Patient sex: M
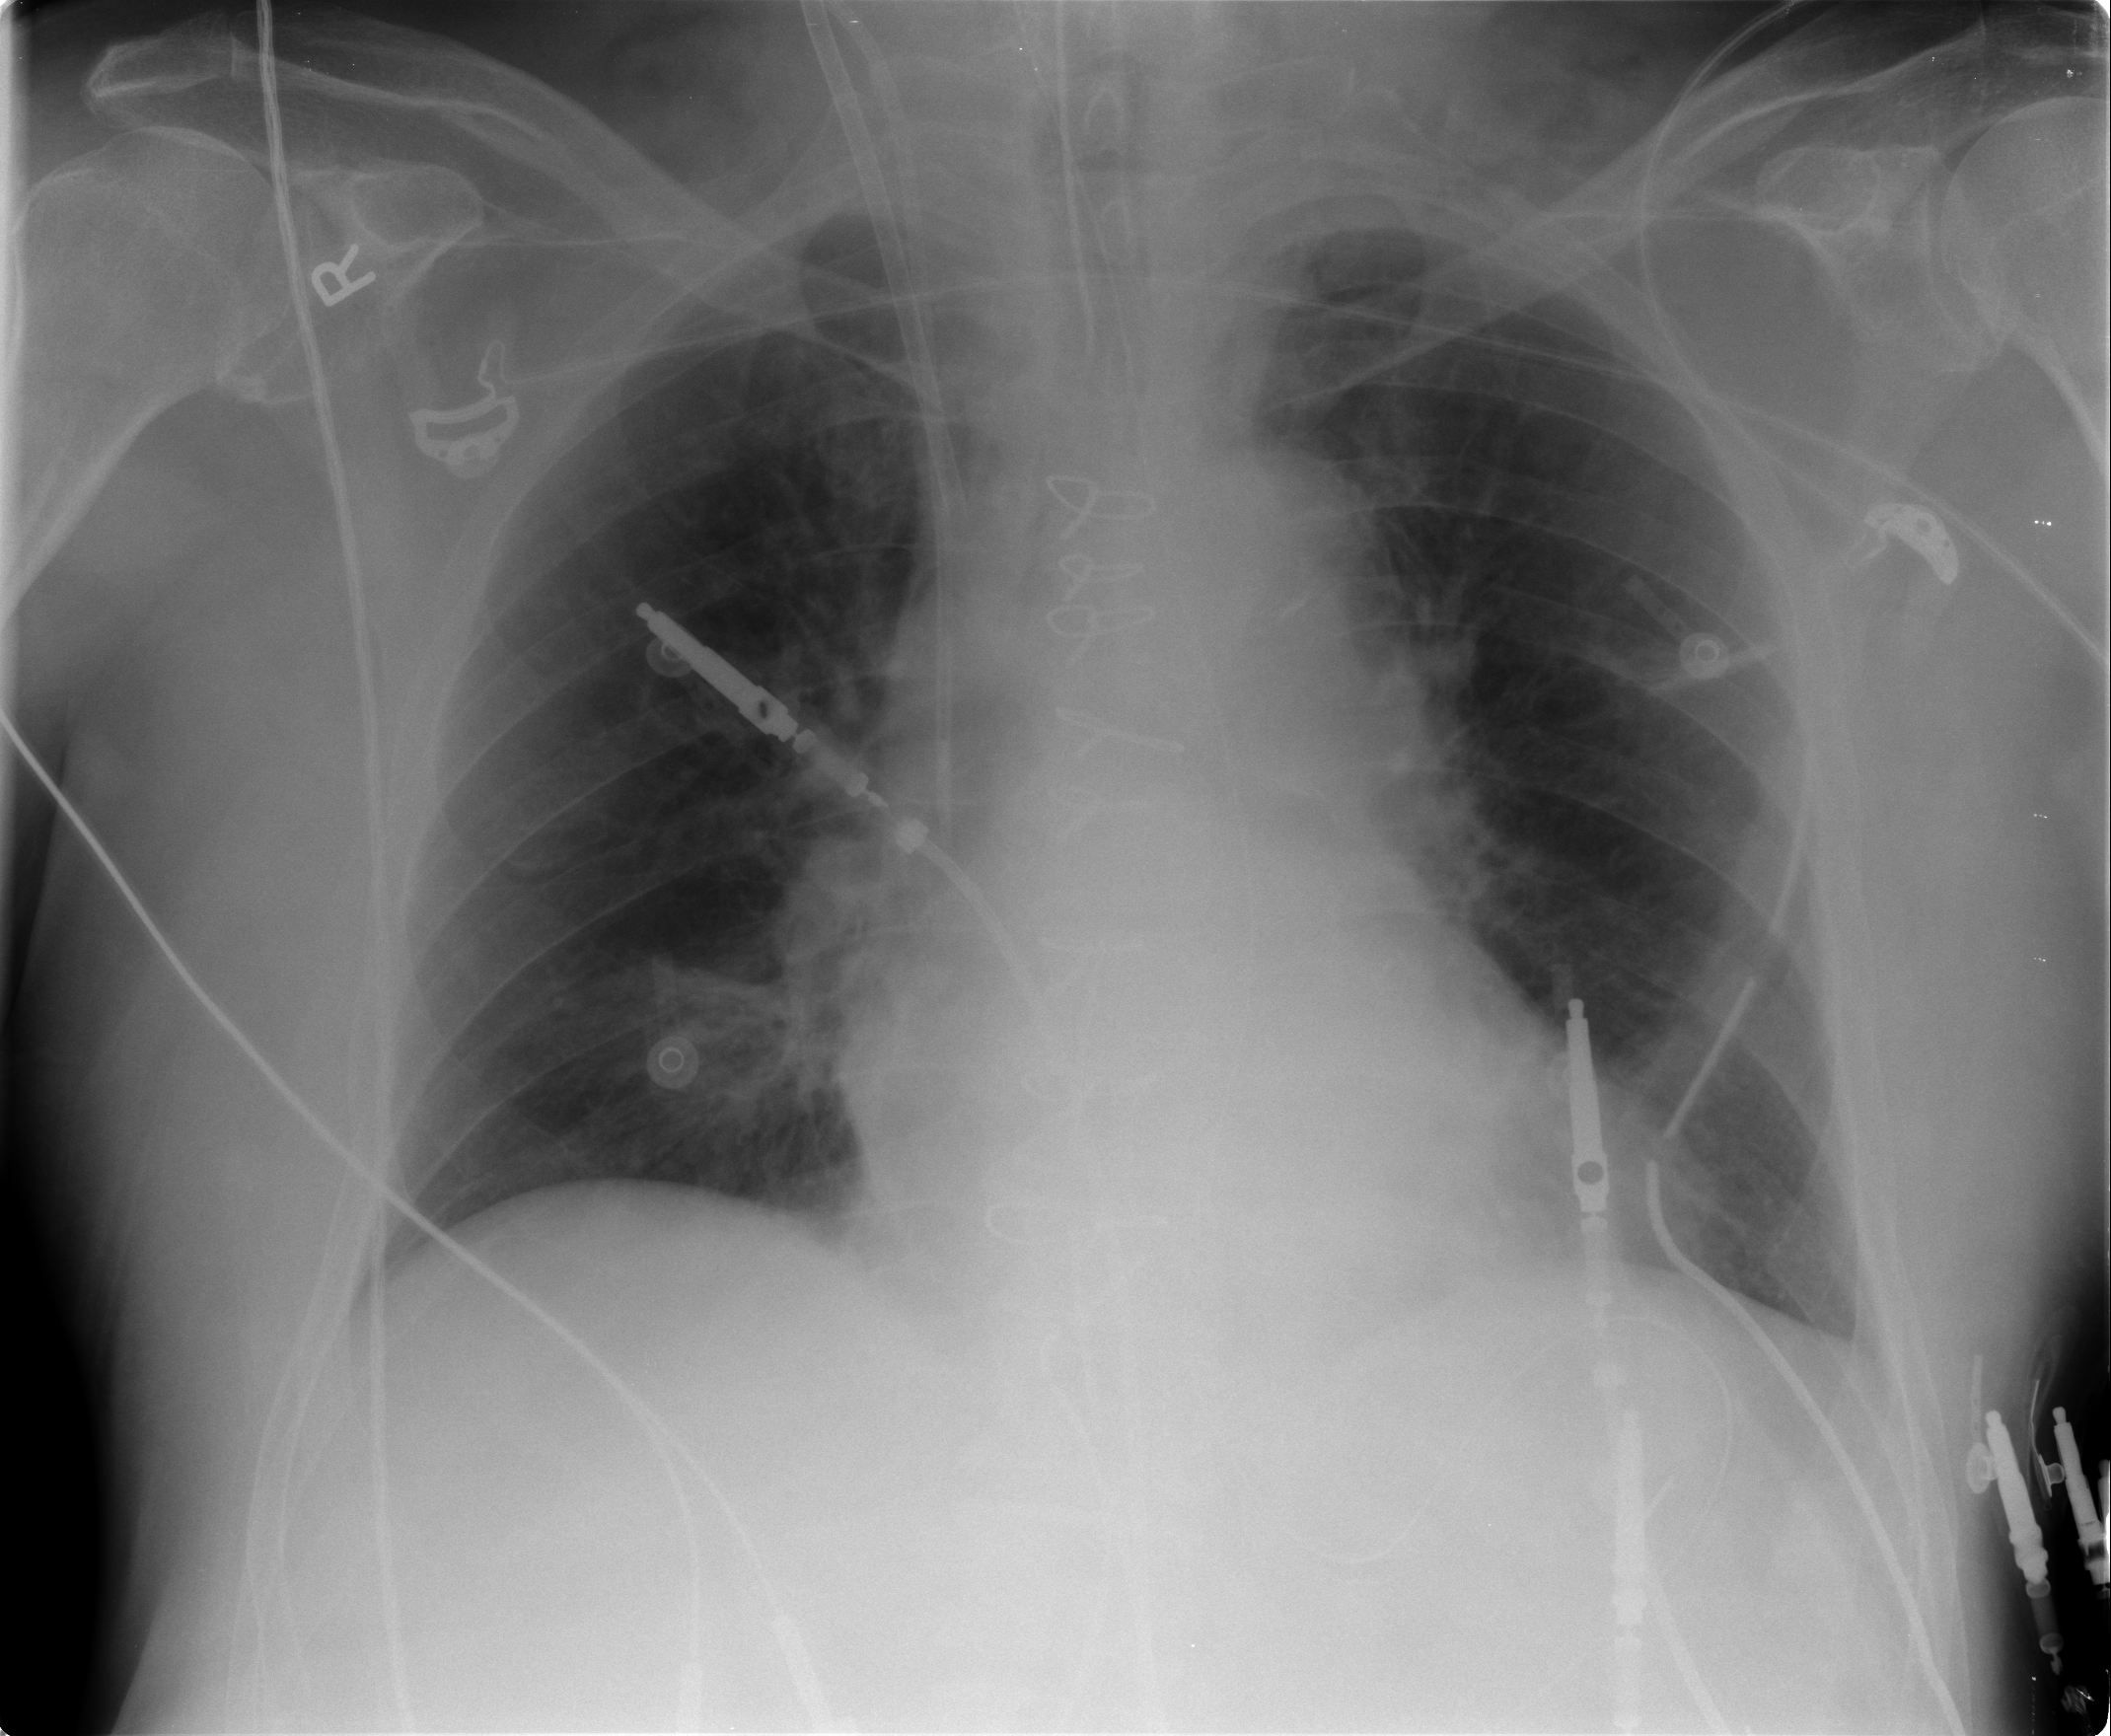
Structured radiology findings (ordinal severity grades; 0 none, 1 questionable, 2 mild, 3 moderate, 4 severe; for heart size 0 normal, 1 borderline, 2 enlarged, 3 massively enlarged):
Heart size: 0
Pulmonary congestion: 0
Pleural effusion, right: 0
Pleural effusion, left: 0
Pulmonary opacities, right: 0
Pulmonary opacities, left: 0
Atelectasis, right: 1
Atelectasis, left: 1